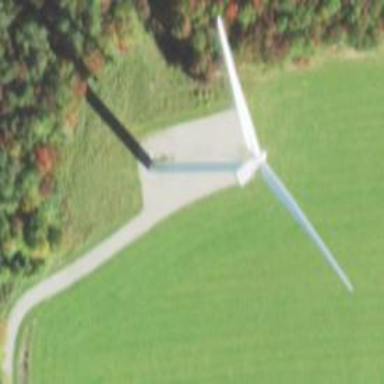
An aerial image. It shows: Wind generator powered by horizontal axis wind turbine.